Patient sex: M
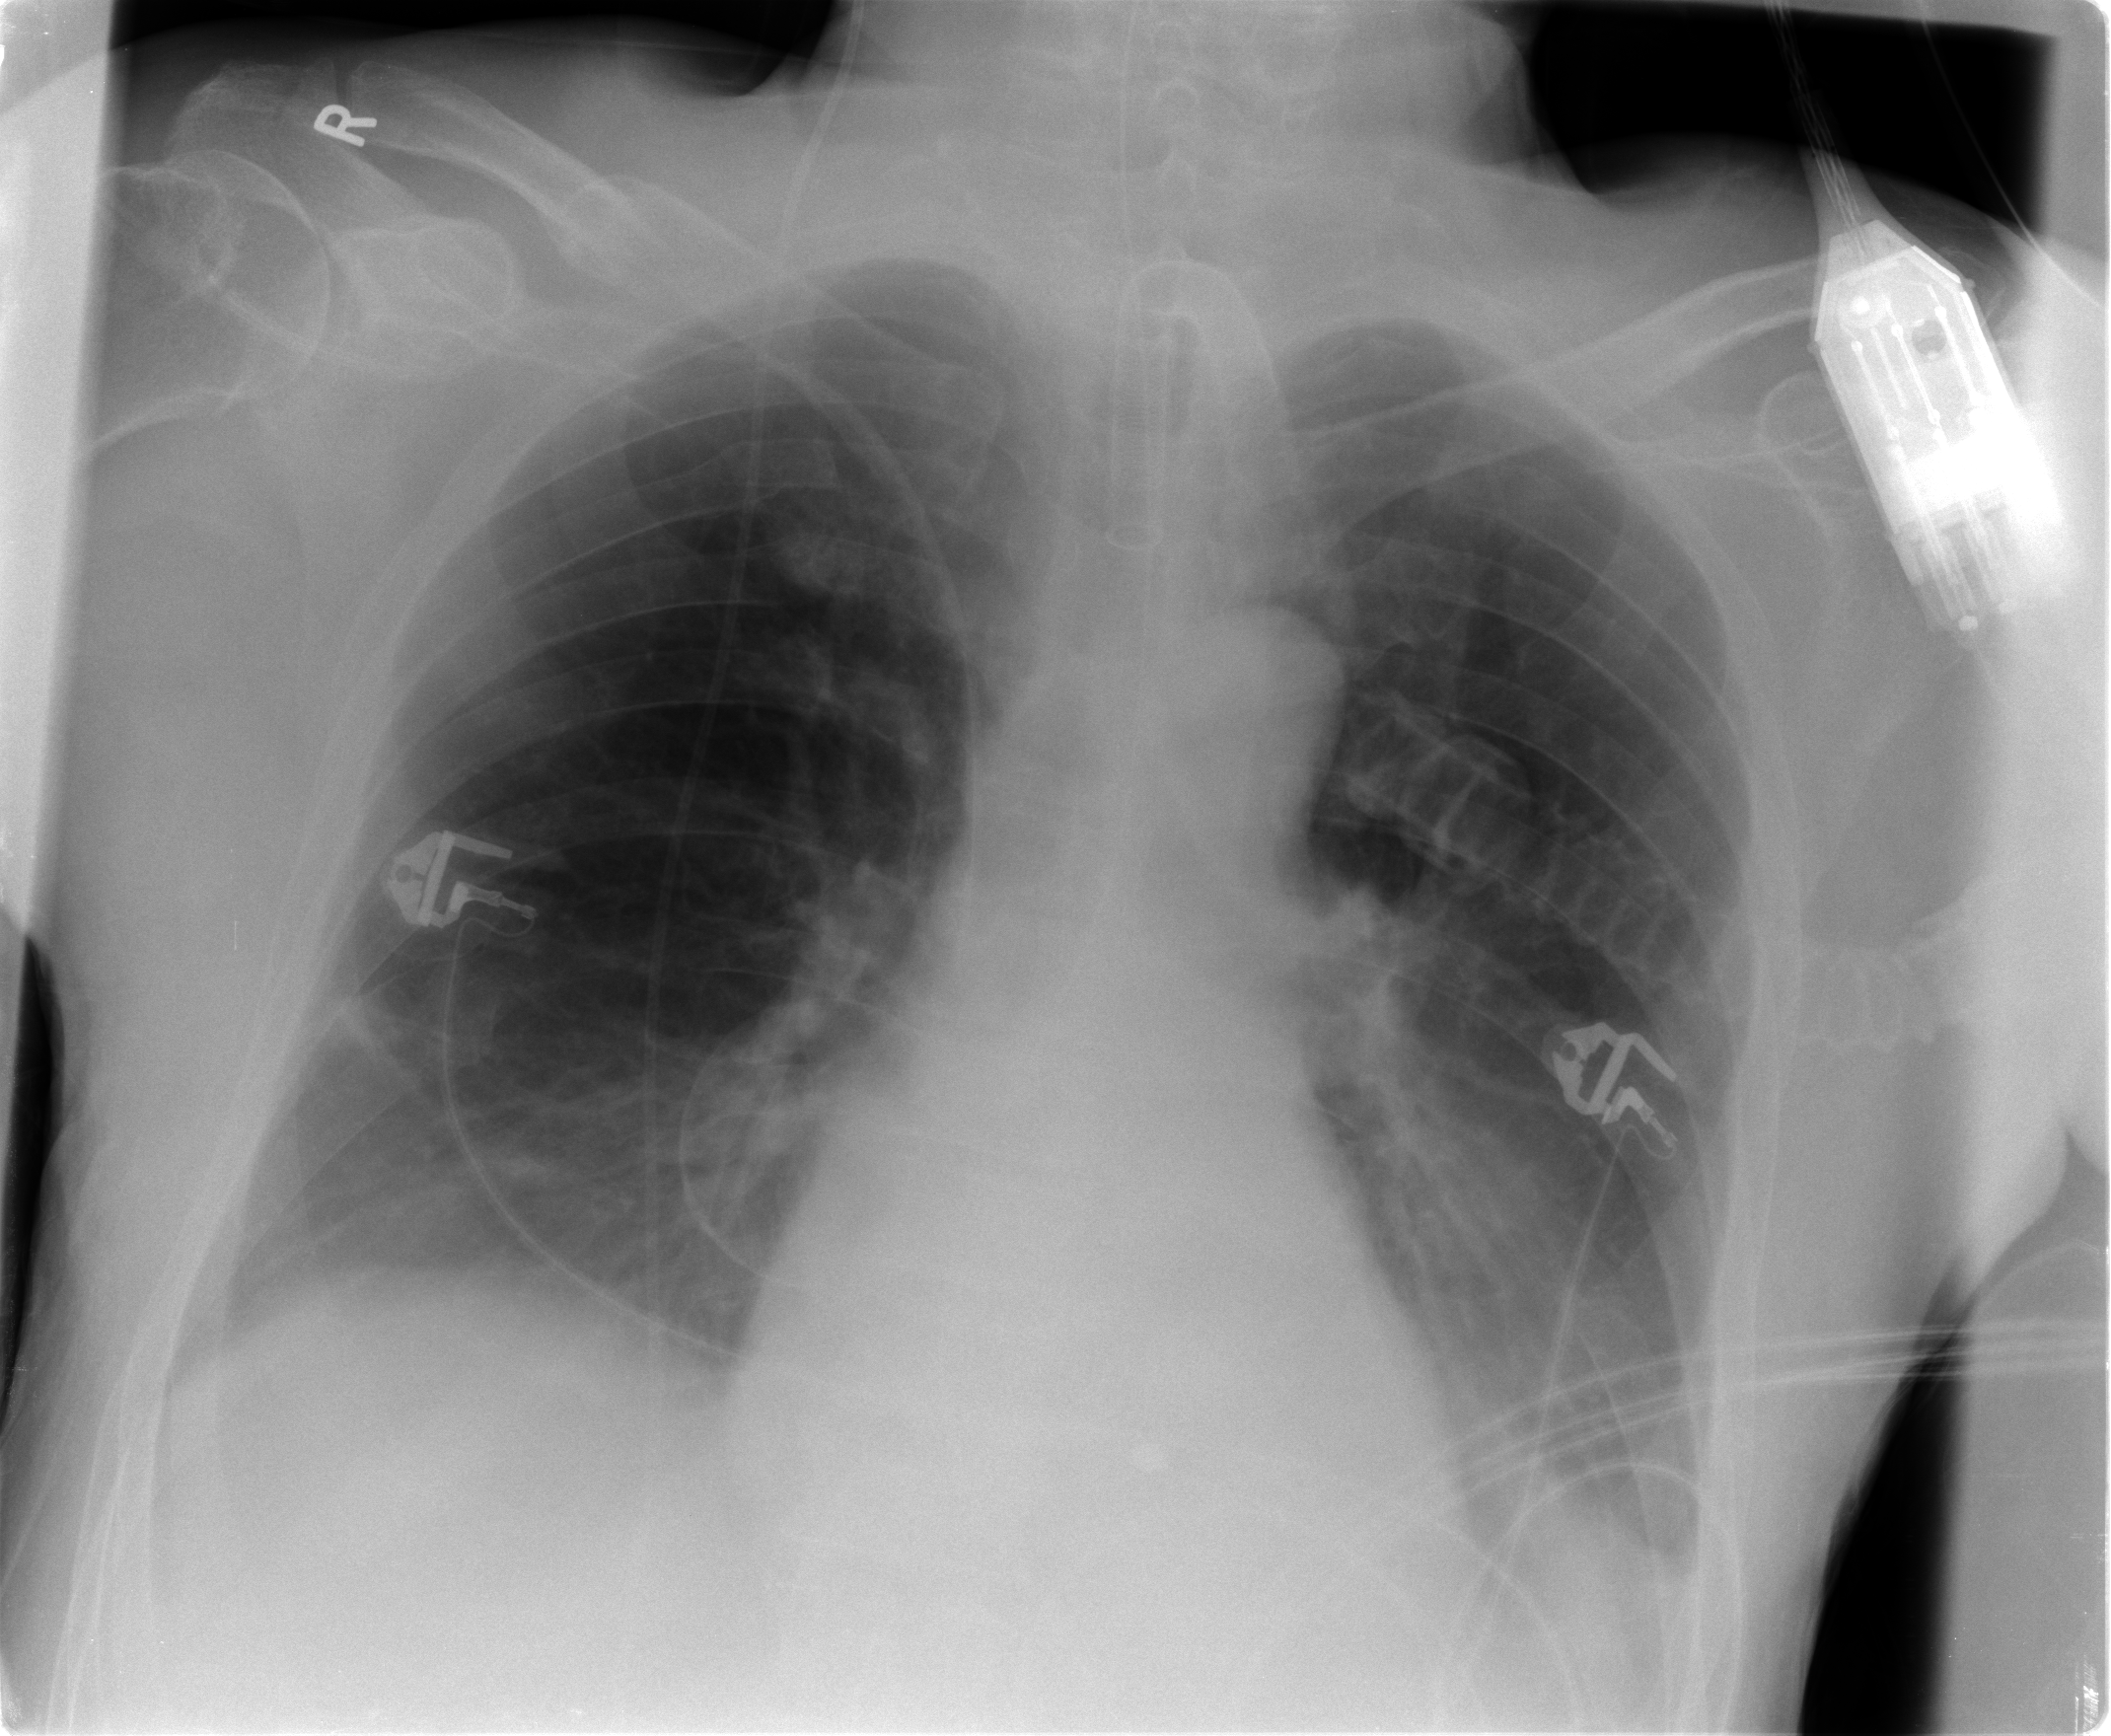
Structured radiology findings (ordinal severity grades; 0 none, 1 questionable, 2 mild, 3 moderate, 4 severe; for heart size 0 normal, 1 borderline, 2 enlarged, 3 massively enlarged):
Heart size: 0
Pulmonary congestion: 0
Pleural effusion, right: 0
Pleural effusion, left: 1
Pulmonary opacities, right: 0
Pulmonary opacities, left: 0
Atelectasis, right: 2
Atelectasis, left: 2